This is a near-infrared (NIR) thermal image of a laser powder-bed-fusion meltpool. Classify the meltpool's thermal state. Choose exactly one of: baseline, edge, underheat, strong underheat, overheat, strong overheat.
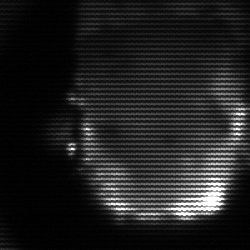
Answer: baseline